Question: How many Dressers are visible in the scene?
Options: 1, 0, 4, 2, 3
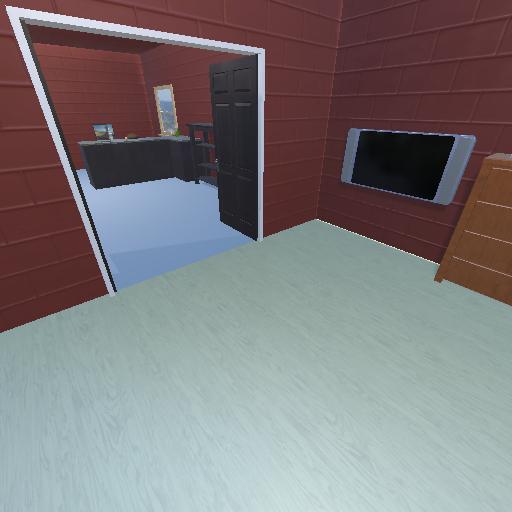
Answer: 1